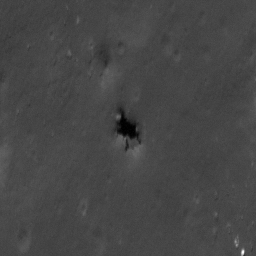
Pit: Picard 1
Host crater: Picard
Host type: impact_melt
Lunar coordinates: latitude 14.471, longitude 54.659